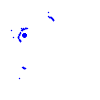
Particle: pion